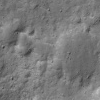
Atmospheric dust classification: not_dusty